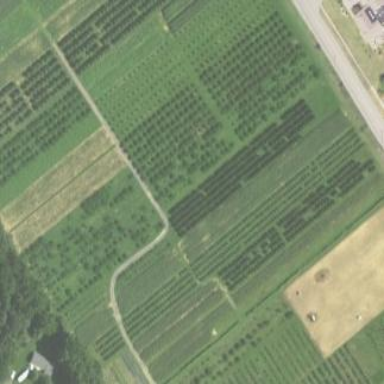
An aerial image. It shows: Orchard.